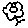
Label: flower